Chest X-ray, PA view. Patient: 31 years old, sex F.
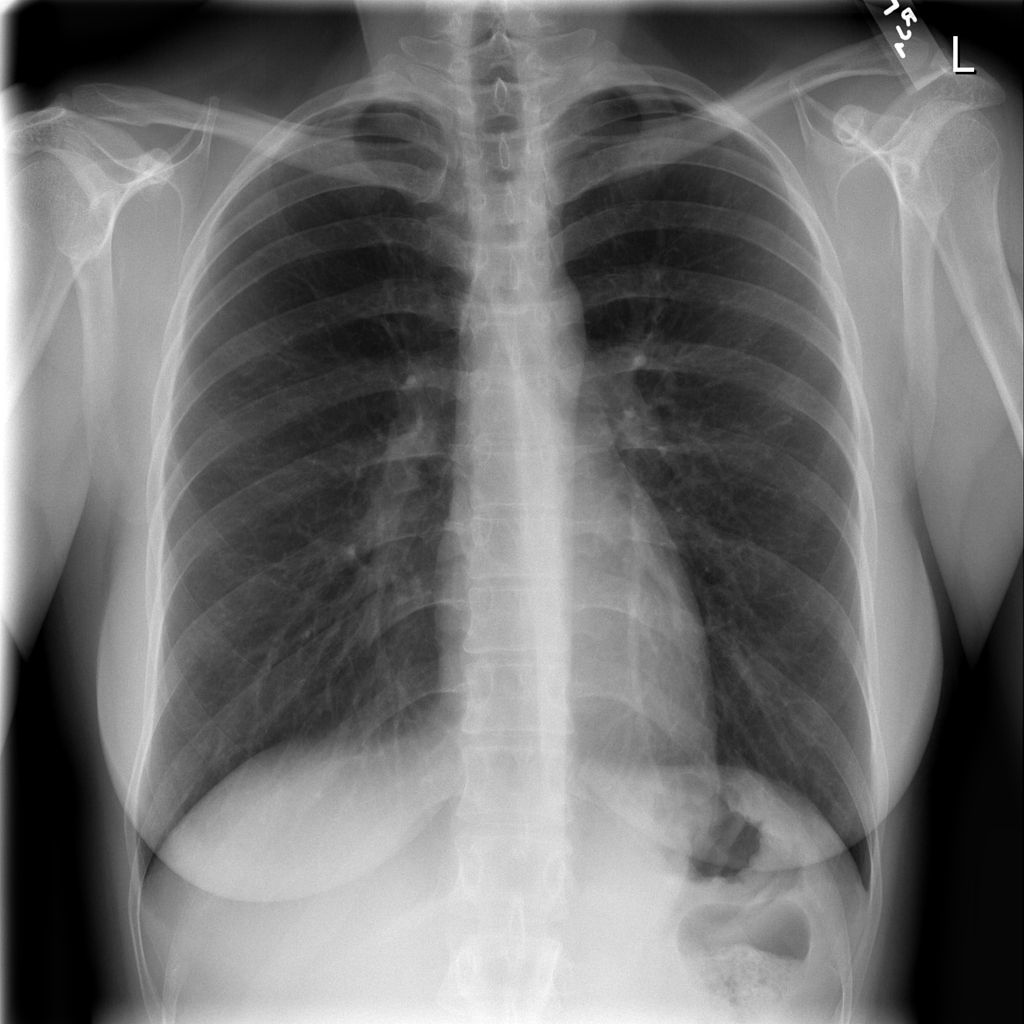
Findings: No Finding